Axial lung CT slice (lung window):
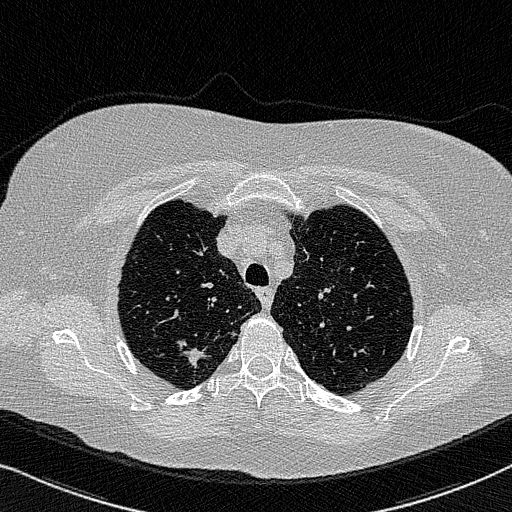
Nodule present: yes
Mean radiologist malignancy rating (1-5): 4.25